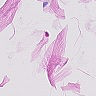
Metastatic tissue present: no